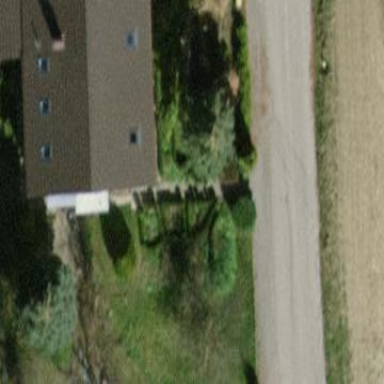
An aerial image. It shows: Detached building.